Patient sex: F
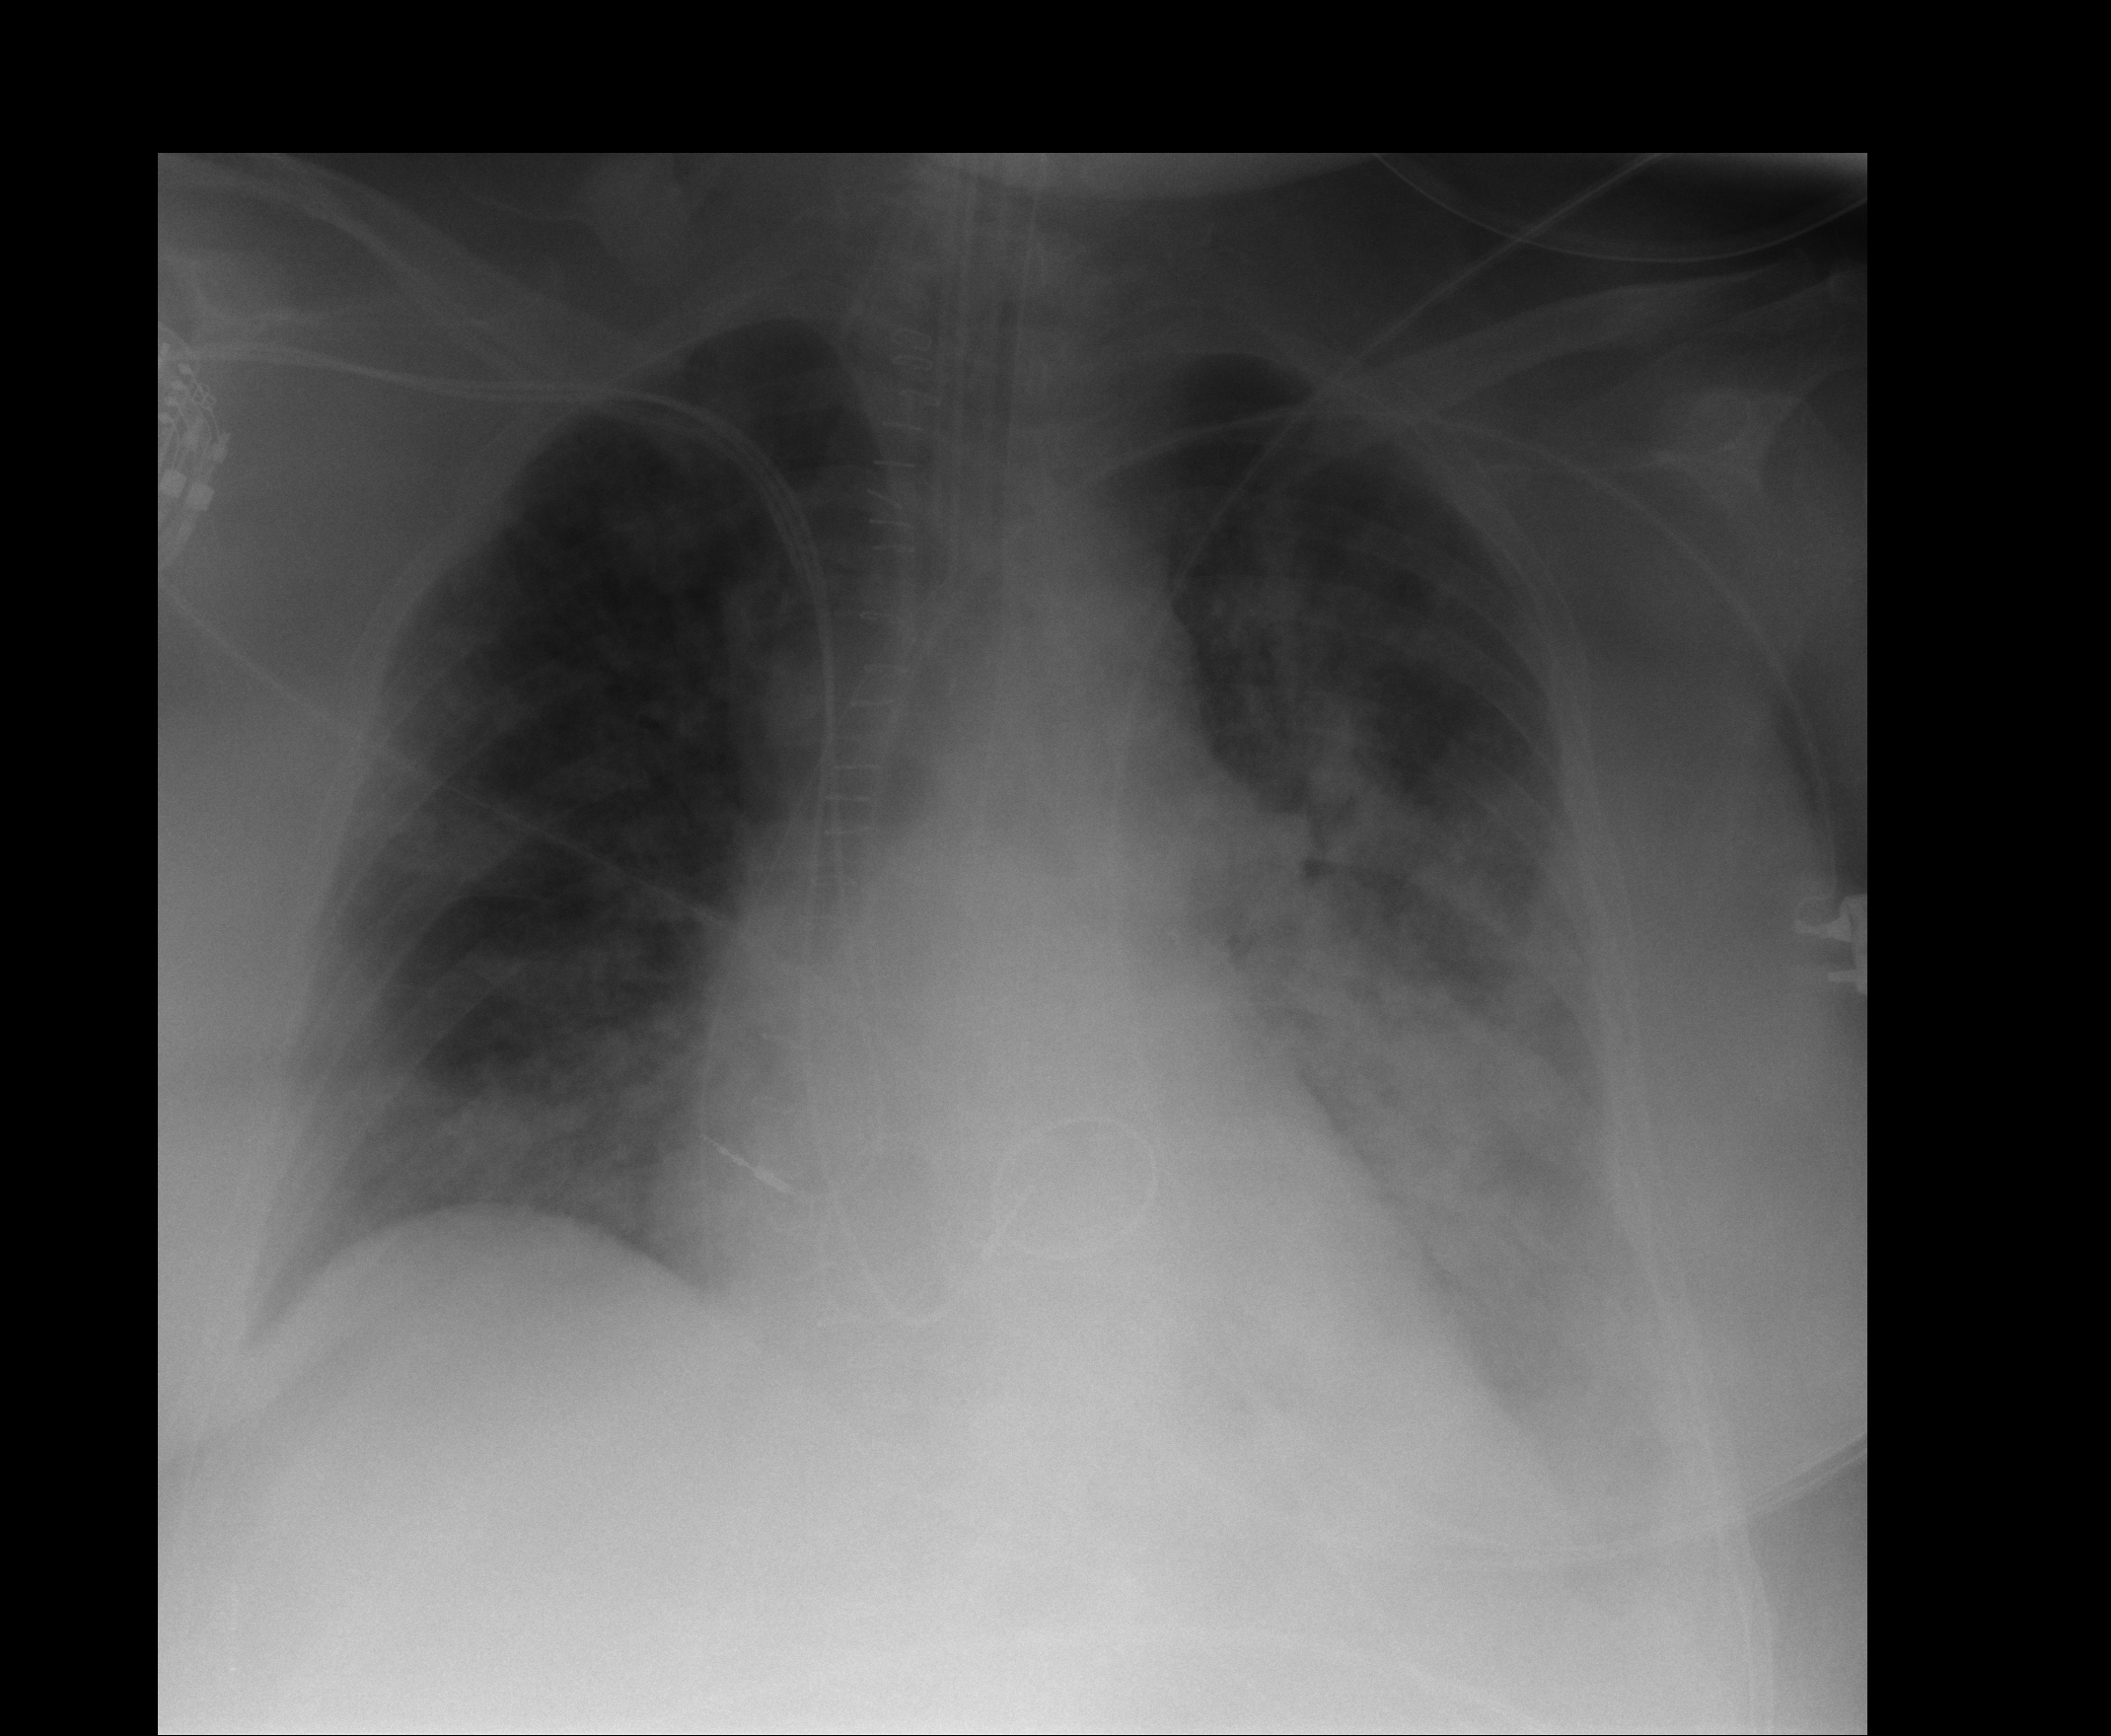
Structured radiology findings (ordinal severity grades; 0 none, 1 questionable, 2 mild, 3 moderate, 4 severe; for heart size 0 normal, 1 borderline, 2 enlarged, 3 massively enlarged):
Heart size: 0
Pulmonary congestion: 3
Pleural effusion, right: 1
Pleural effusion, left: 2
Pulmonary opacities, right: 2
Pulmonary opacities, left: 3
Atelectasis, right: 2
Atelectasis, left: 3